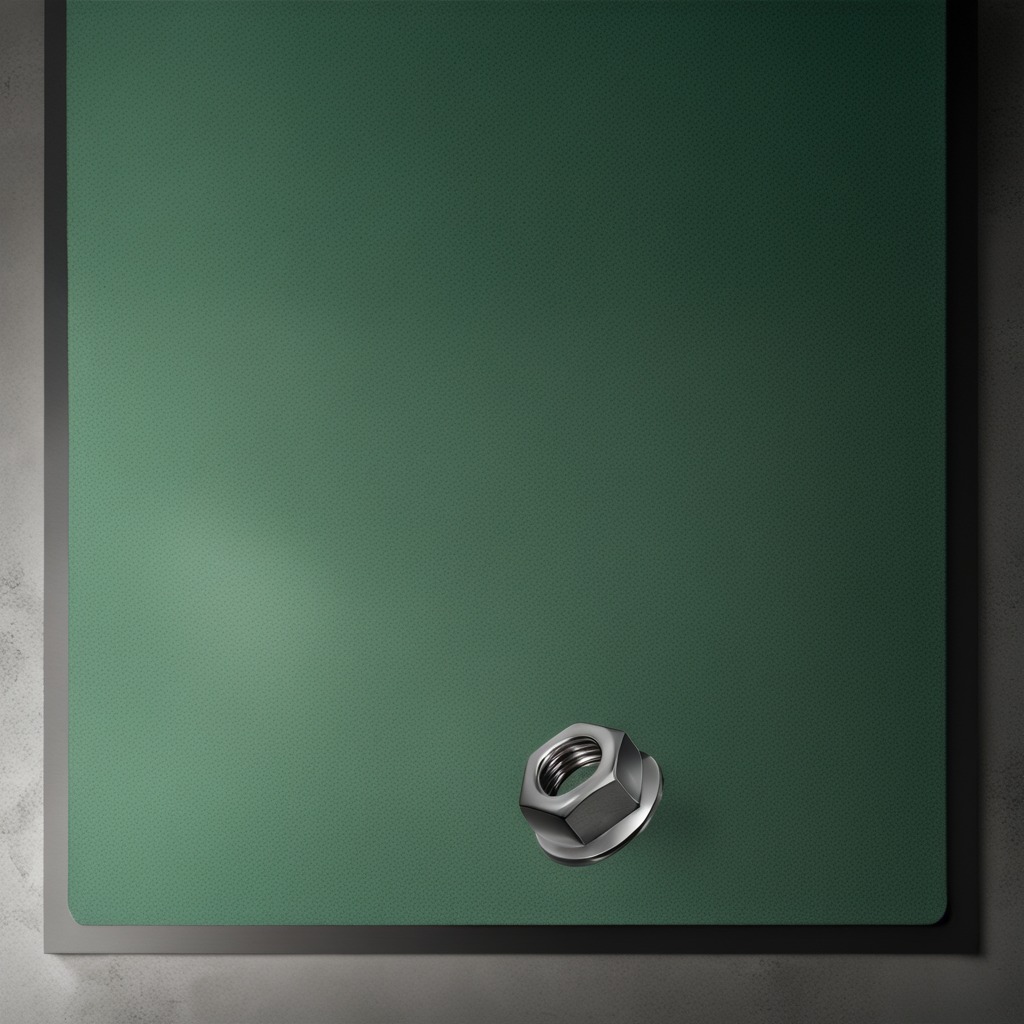
A metal nut lies on the clean granite tabletop covered with a green rubber mat inside a workshop under bright overhead lighting crisp shadows high clarity worn but beneath the mat